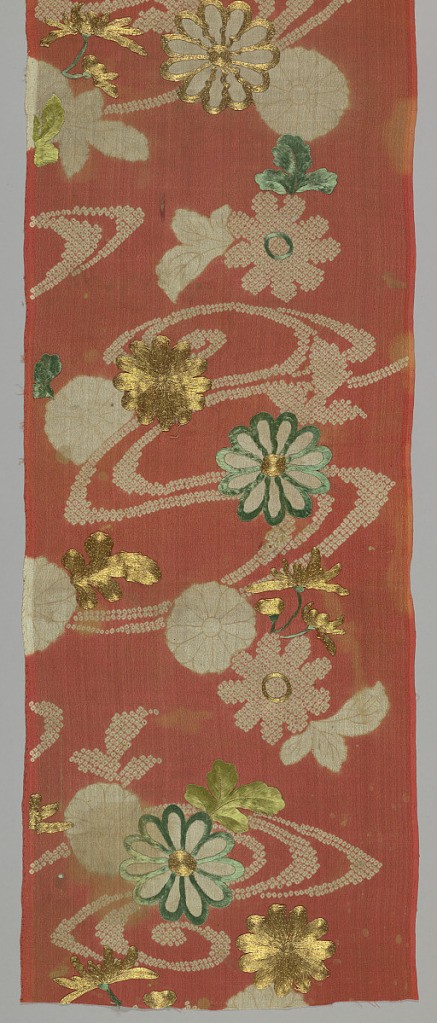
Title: Textile
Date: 17th century
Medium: silk, metallic thread Technique: satin and couching stitches on tie-dyed crepe
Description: Kimono sleeve of red silk crepe - tie-dyed and embroidered in green silk and metallic thread. Pattern shows branches of chrysanthemums and leaves against red background.